Field crop: maize
Growth stage: 2
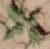
Species: atriplex